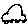
Label: car